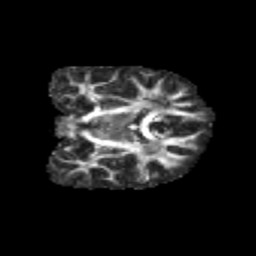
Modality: FA
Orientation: coronal
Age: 14
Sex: female
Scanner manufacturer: siemens
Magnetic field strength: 3 T
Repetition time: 3.8 s
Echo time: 0.07 s